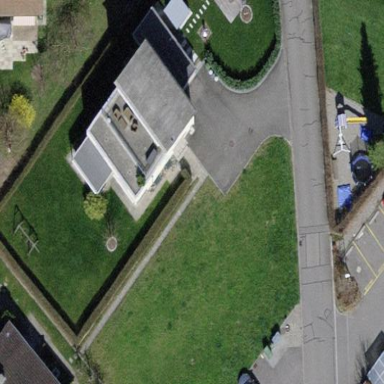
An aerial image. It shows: Detached building with skillion roof shape.